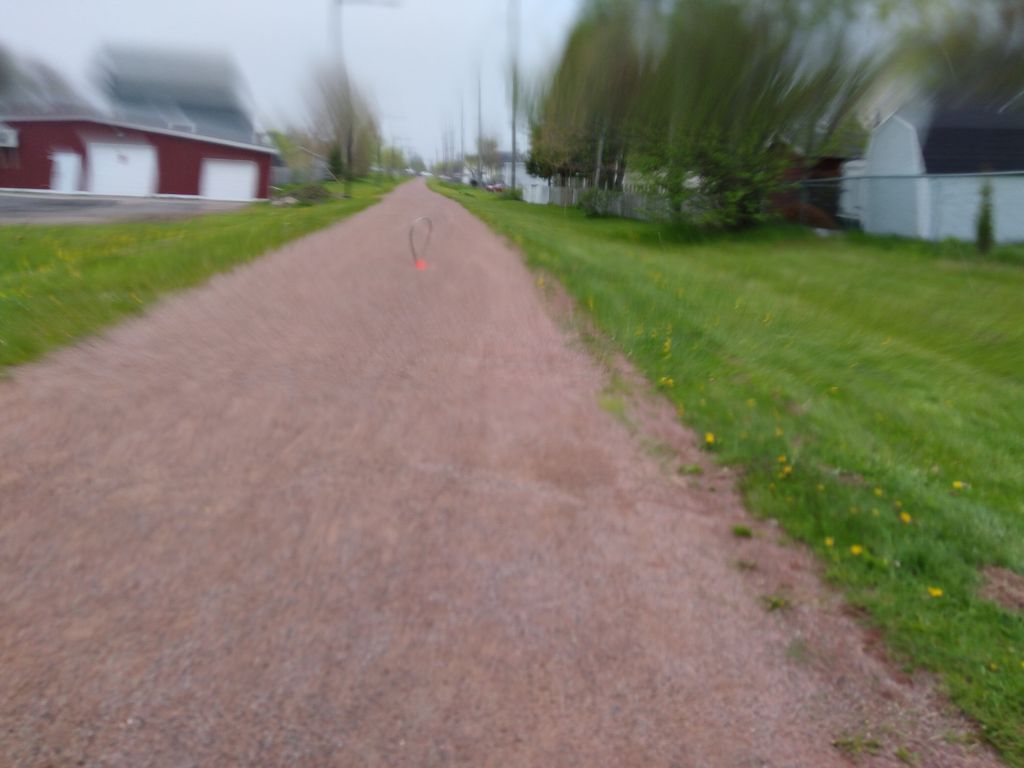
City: charlottetown